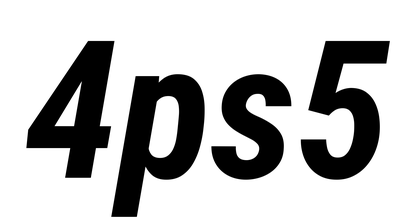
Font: Roboto-Italic_Condensed_Bold_Italic